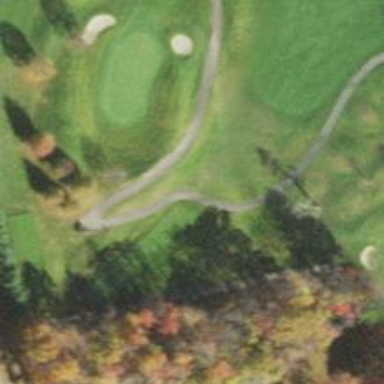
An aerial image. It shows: Golf tee.